Question: I am learning XNA but having some dificulty in placing the sprite onto the tilemap.
Here is what ive tried :
'''
public void Draw(SpriteBatch spriteBatch,int tileWidth,int tileHeight)
{
spriteBatch.Draw( texture , position , Color.White );
}// This code draws the sprite but the sprite is not on the tile map but outside it.
public void Draw(SpriteBatch spriteBatch,int tileWidth,int tileHeight)
{
spriteBatch.Draw( texture , new Rectangle( ( int )position.X * tileWidth , ( int )position.Y * tileHeight , tileWidth , tileHeight ) , Color.White );
}// And this code does nothing, doesnt even draw the sprite
'''
This is 2D array:
'''
int[ , ] map = {
{0, 0, 0, 0, 0, 0, 0, 0, 0, 0, 0, 0, 0, 0, 0, 0, 0, 1, 0, 0, },
{0, 0, 0, 0, 0, 0, 0, 0, 0, 0, 0, 0, 0, 0, 0, 0, 0, 1, 0, 0, },
{0, 0, 0, 0, 0, 0, 0, 0, 0, 0, 0, 0, 0, 0, 0, 1, 1, 1, 0, 0, },
{0, 0, 0, 0, 0, 0, 0, 0, 0, 0, 0, 0, 0, 0, 0, 1, 0, 0, 0, 0, },
{0, 0, 0, 0, 0, 0, 0, 0, 0, 0, 0, 0, 0, 0, 0, 1, 0, 0, 0, 0, },
{0, 0, 0, 0, 0, 0, 0, 0, 0, 0, 0, 0, 0, 0, 0, 1, 0, 0, 0, 0, },
{0, 0, 0, 0, 0, 0, 0, 0, 0, 0, 0, 0, 0, 0, 0, 1, 0, 0, 0, 0, },
{0, 0, 0, 0, 0, 0, 0, 0, 0, 0, 0, 0, 0, 0, 0, 1, 0, 0, 0, 0, },
{0, 0, 0, 0, 0, 0, 0, 0, 0, 0, 0, 0, 0, 0, 0, 1, 0, 0, 0, 0, },
{0, 0, 0, 0, 0, 0, 0, 0, 0, 0, 0, 0, 0, 0, 0, 1, 0, 0, 0, 0, },
{0, 0, 0, 0, 0, 0, 0, 0, 0, 0, 0, 0, 0, 0, 0, 1, 0, 0, 0, 0, },
{0, 0, 0, 0, 0, 0, 0, 1, 1, 1, 1, 1, 1, 1, 1, 1, 0, 0, 0, 0, },
{0, 0, 0, 0, 0, 0, 0, 1, 0, 0, 0, 0, 0, 0, 0, 0, 0, 0, 0, 0, },
{0, 0, 0, 0, 0, 1, 1, 1, 0, 0, 0, 0, 0, 0, 0, 0, 0, 0, 0, 0, },
{0, 0, 0, 0, 0, 1, 0, 0, 0, 0, 0, 0, 0, 0, 0, 0, 0, 0, 0, 0, },
{0, 0, 0, 1, 1, 1, 0, 0, 0, 0, 0, 0, 0, 0, 0, 0, 0, 0, 0, 0, },
{0, 0, 0, 1, 0, 0, 0, 0, 0, 0, 0, 0, 0, 0, 0, 0, 0, 0, 0, 0, },
{0, 1, 1, 1, 0, 0, 0, 0, 0, 0, 0, 0, 0, 0, 0, 0, 0, 0, 0, 0, },
{0, 1, 0, 0, 0, 0, 0, 0, 0, 0, 0, 0, 0, 0, 0, 0, 0, 0, 0, 0, },
};
'''
Where 0 = a wall &
1 = pathway
Please show me or advise me on how to go about drawing the sprite only on the map?
Thanks
EDIT: The problem i am having is that the sprite(black square on bottom right) if moved left, goes behind the brown(which is prt of the tile map). How do i make it so that it moves on top of the tile map instead of underneath

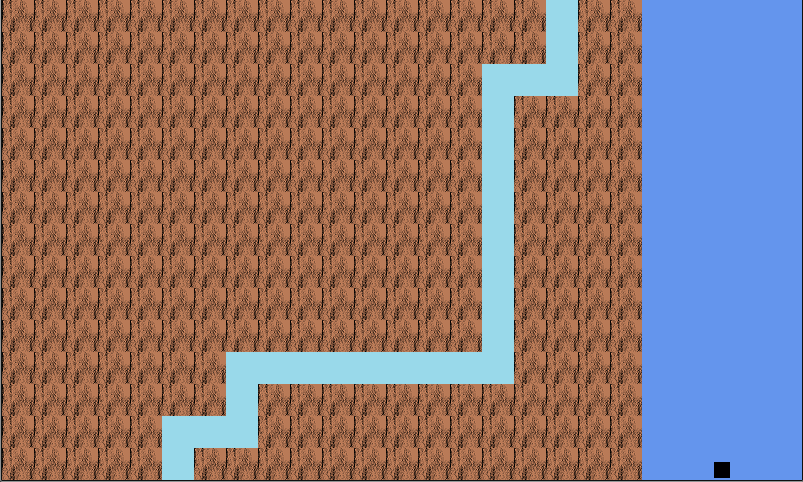
Answer: To prevent your sprite from going behind the brown tiles you'll need to set the 'SpriteSortMode' property before 'SpriteBatch.Begin()' is called
Further reading: <URL>